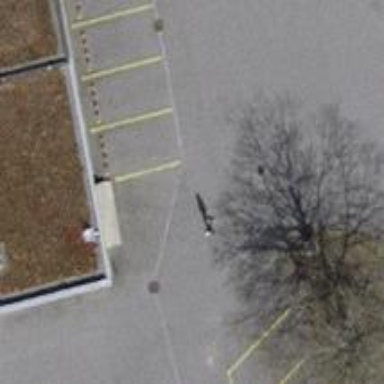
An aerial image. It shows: Paved parking aisle in service road.